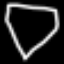
Label: diamond